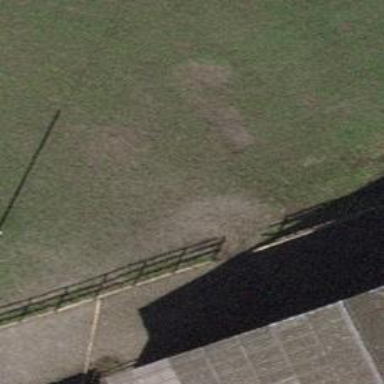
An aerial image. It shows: Gate.